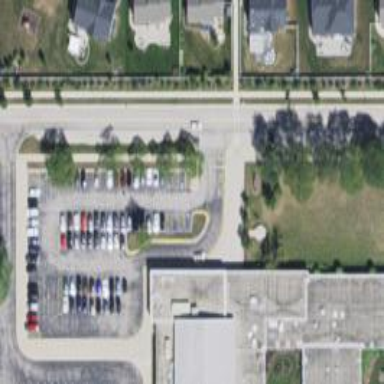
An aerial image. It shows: Parking space is available.